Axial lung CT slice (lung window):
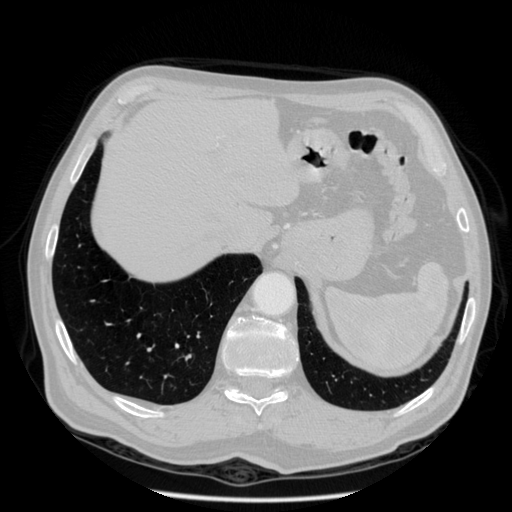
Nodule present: no